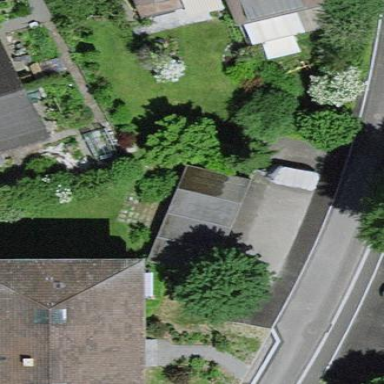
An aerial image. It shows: Garage.